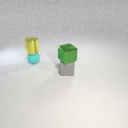
small cyan rubber sphere below small yellow metal cylinder